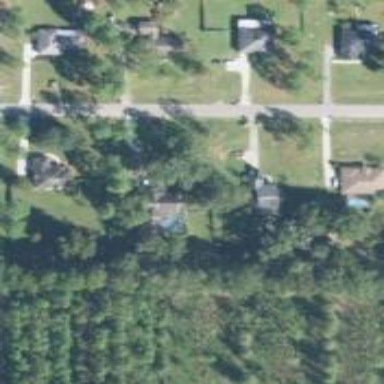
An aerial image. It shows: Driveway.